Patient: sex M, age 80
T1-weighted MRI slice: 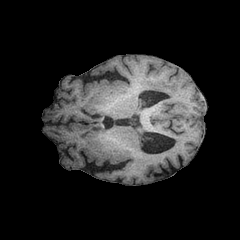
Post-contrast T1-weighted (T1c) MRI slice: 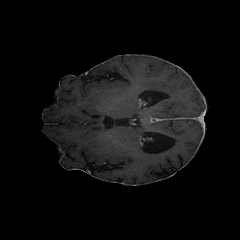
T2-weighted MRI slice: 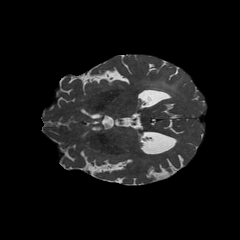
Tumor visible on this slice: yes
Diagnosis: Glioblastoma, IDH-wildtype
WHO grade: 4